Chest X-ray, PA view. Patient: 75 years old, sex F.
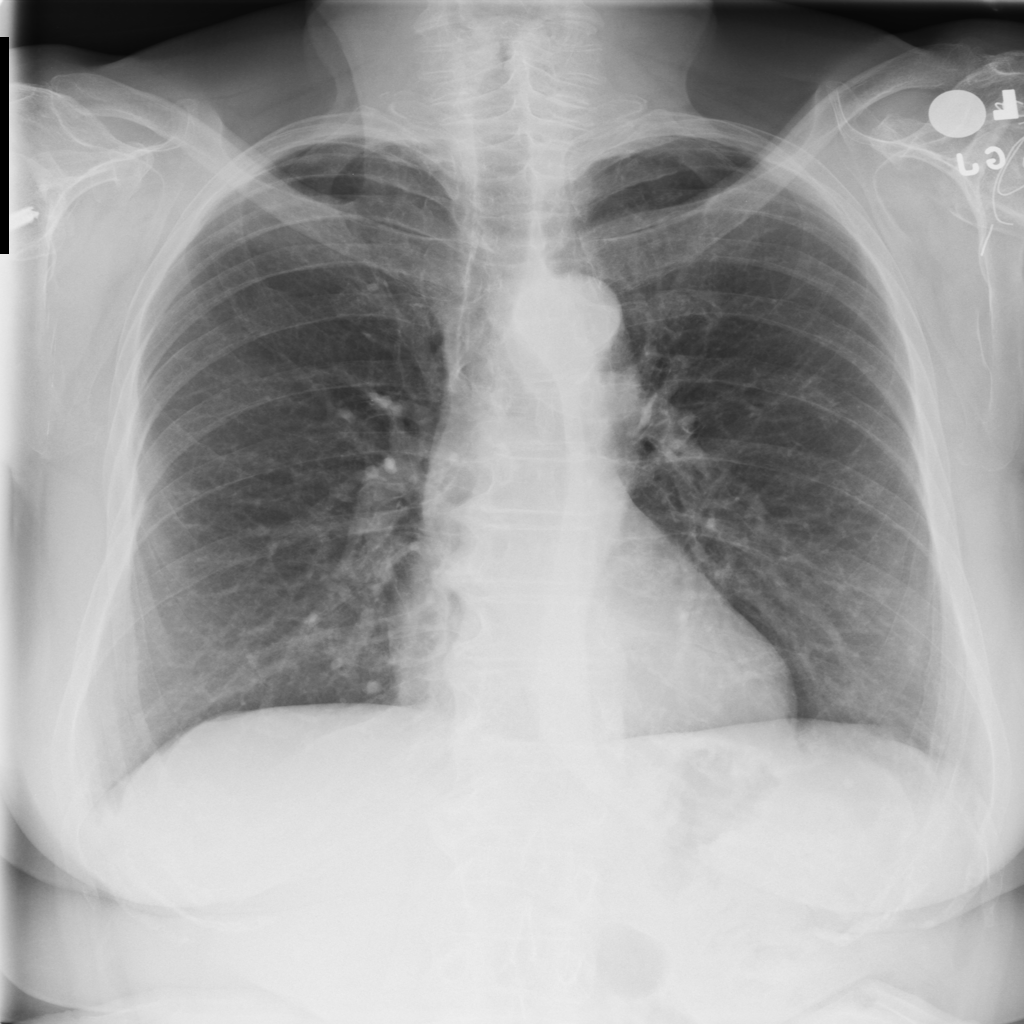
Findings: No Finding